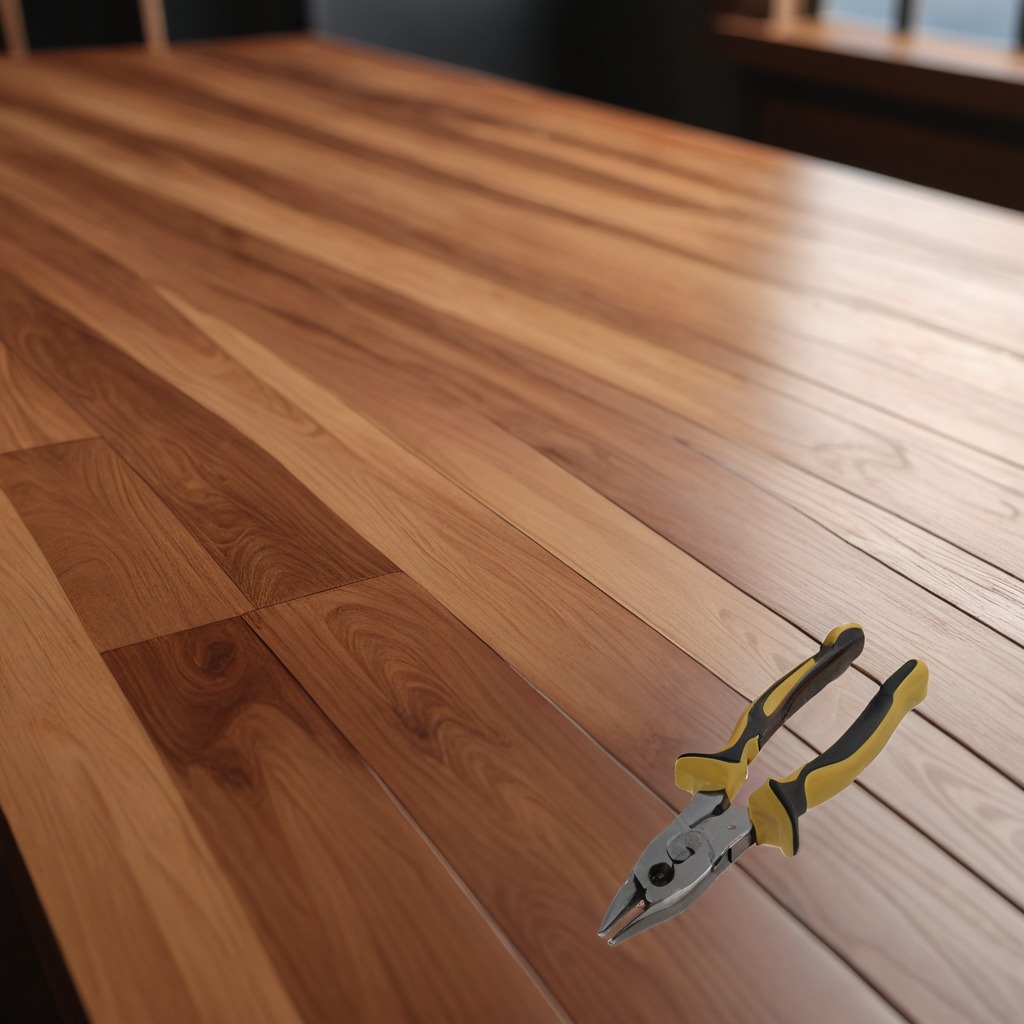
A plier is lying on the wooden table in the carpentry studio.